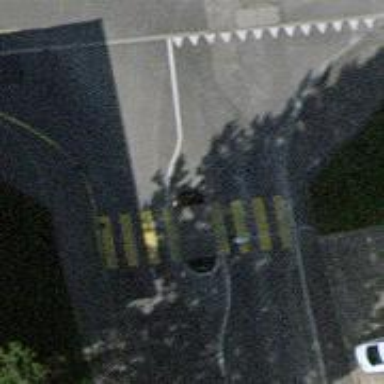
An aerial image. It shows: Marked footway with asphalt surface. The crossing includes pedestrian island.